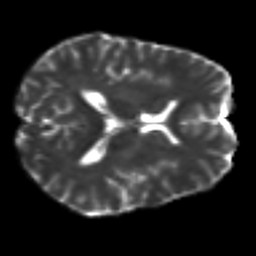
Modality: T2w
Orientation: axial
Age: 26
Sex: male
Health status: ill
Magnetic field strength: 3 T
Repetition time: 9 s
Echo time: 0.093 s